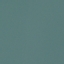
Label: SeaLake